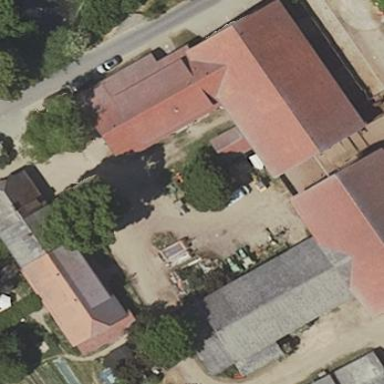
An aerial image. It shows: Farm auxiliary building.